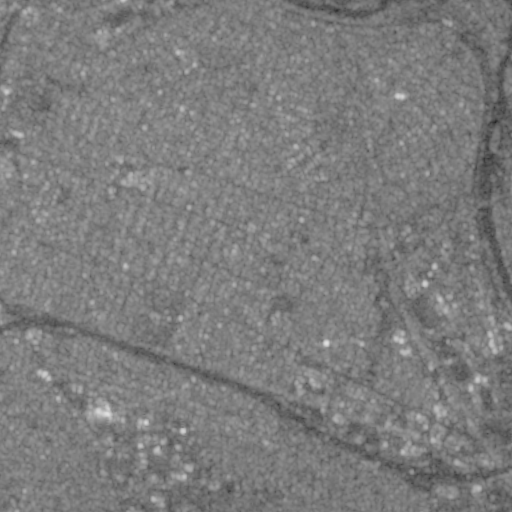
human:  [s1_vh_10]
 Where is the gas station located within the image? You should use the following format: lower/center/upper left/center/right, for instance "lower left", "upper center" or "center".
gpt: The gas station is located in the lower right of the image.
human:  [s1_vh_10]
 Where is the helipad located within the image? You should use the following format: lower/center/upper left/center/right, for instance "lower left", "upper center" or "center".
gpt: The helipad is located in the lower left of the image.
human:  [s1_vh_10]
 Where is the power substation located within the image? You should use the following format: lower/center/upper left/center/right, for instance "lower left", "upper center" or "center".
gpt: The power substation is located in the lower right of the image.
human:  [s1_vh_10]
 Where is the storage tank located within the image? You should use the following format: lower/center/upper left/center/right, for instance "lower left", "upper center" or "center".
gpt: The storage tank is located in the lower left of the image.
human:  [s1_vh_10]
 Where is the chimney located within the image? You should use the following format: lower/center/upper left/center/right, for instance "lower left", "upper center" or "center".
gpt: The chimney is located in the upper left of the image.
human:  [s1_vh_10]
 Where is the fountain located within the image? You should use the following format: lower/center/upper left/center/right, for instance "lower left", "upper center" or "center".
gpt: The fountain is located in the lower right of the image.
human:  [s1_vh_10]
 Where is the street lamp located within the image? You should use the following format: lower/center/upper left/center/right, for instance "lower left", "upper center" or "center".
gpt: The street lamp is located in the upper left of the image.
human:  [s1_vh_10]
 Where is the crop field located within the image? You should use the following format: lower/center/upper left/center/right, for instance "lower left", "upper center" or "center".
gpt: There is no crop field in the image.

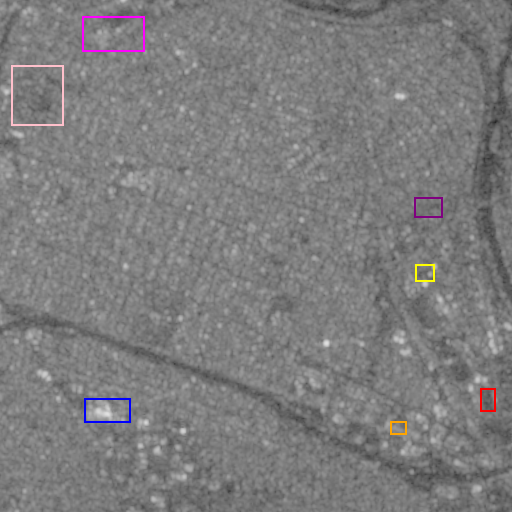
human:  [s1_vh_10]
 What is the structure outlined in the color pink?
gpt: The structure outlined in pink is a park.
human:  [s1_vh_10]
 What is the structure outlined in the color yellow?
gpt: The structure outlined in yellow is a parking garage.
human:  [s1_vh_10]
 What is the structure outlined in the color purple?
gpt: The structure outlined in purple is a parking lot.
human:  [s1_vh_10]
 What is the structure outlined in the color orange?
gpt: The structure outlined in orange is a power substation.
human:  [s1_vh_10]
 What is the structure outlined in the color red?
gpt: The structure outlined in red is a track.
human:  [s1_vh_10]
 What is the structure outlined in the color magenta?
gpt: The structure outlined in magenta is a building.
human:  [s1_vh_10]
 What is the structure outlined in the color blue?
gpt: The structure outlined in blue is a building.
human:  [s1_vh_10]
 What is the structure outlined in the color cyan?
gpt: There is no cyan outline.